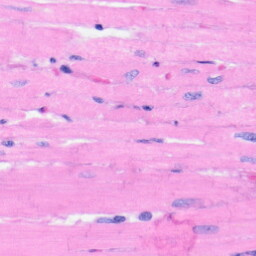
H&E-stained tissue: Heart